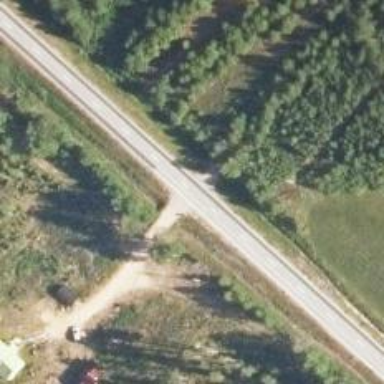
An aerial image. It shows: Asphalt road classified as primary highway.